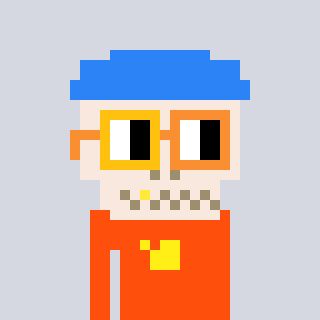
a pixel art character with square yellow and orange glasses, a skeleton-hat-shaped head and a orange-colored body on a cool background